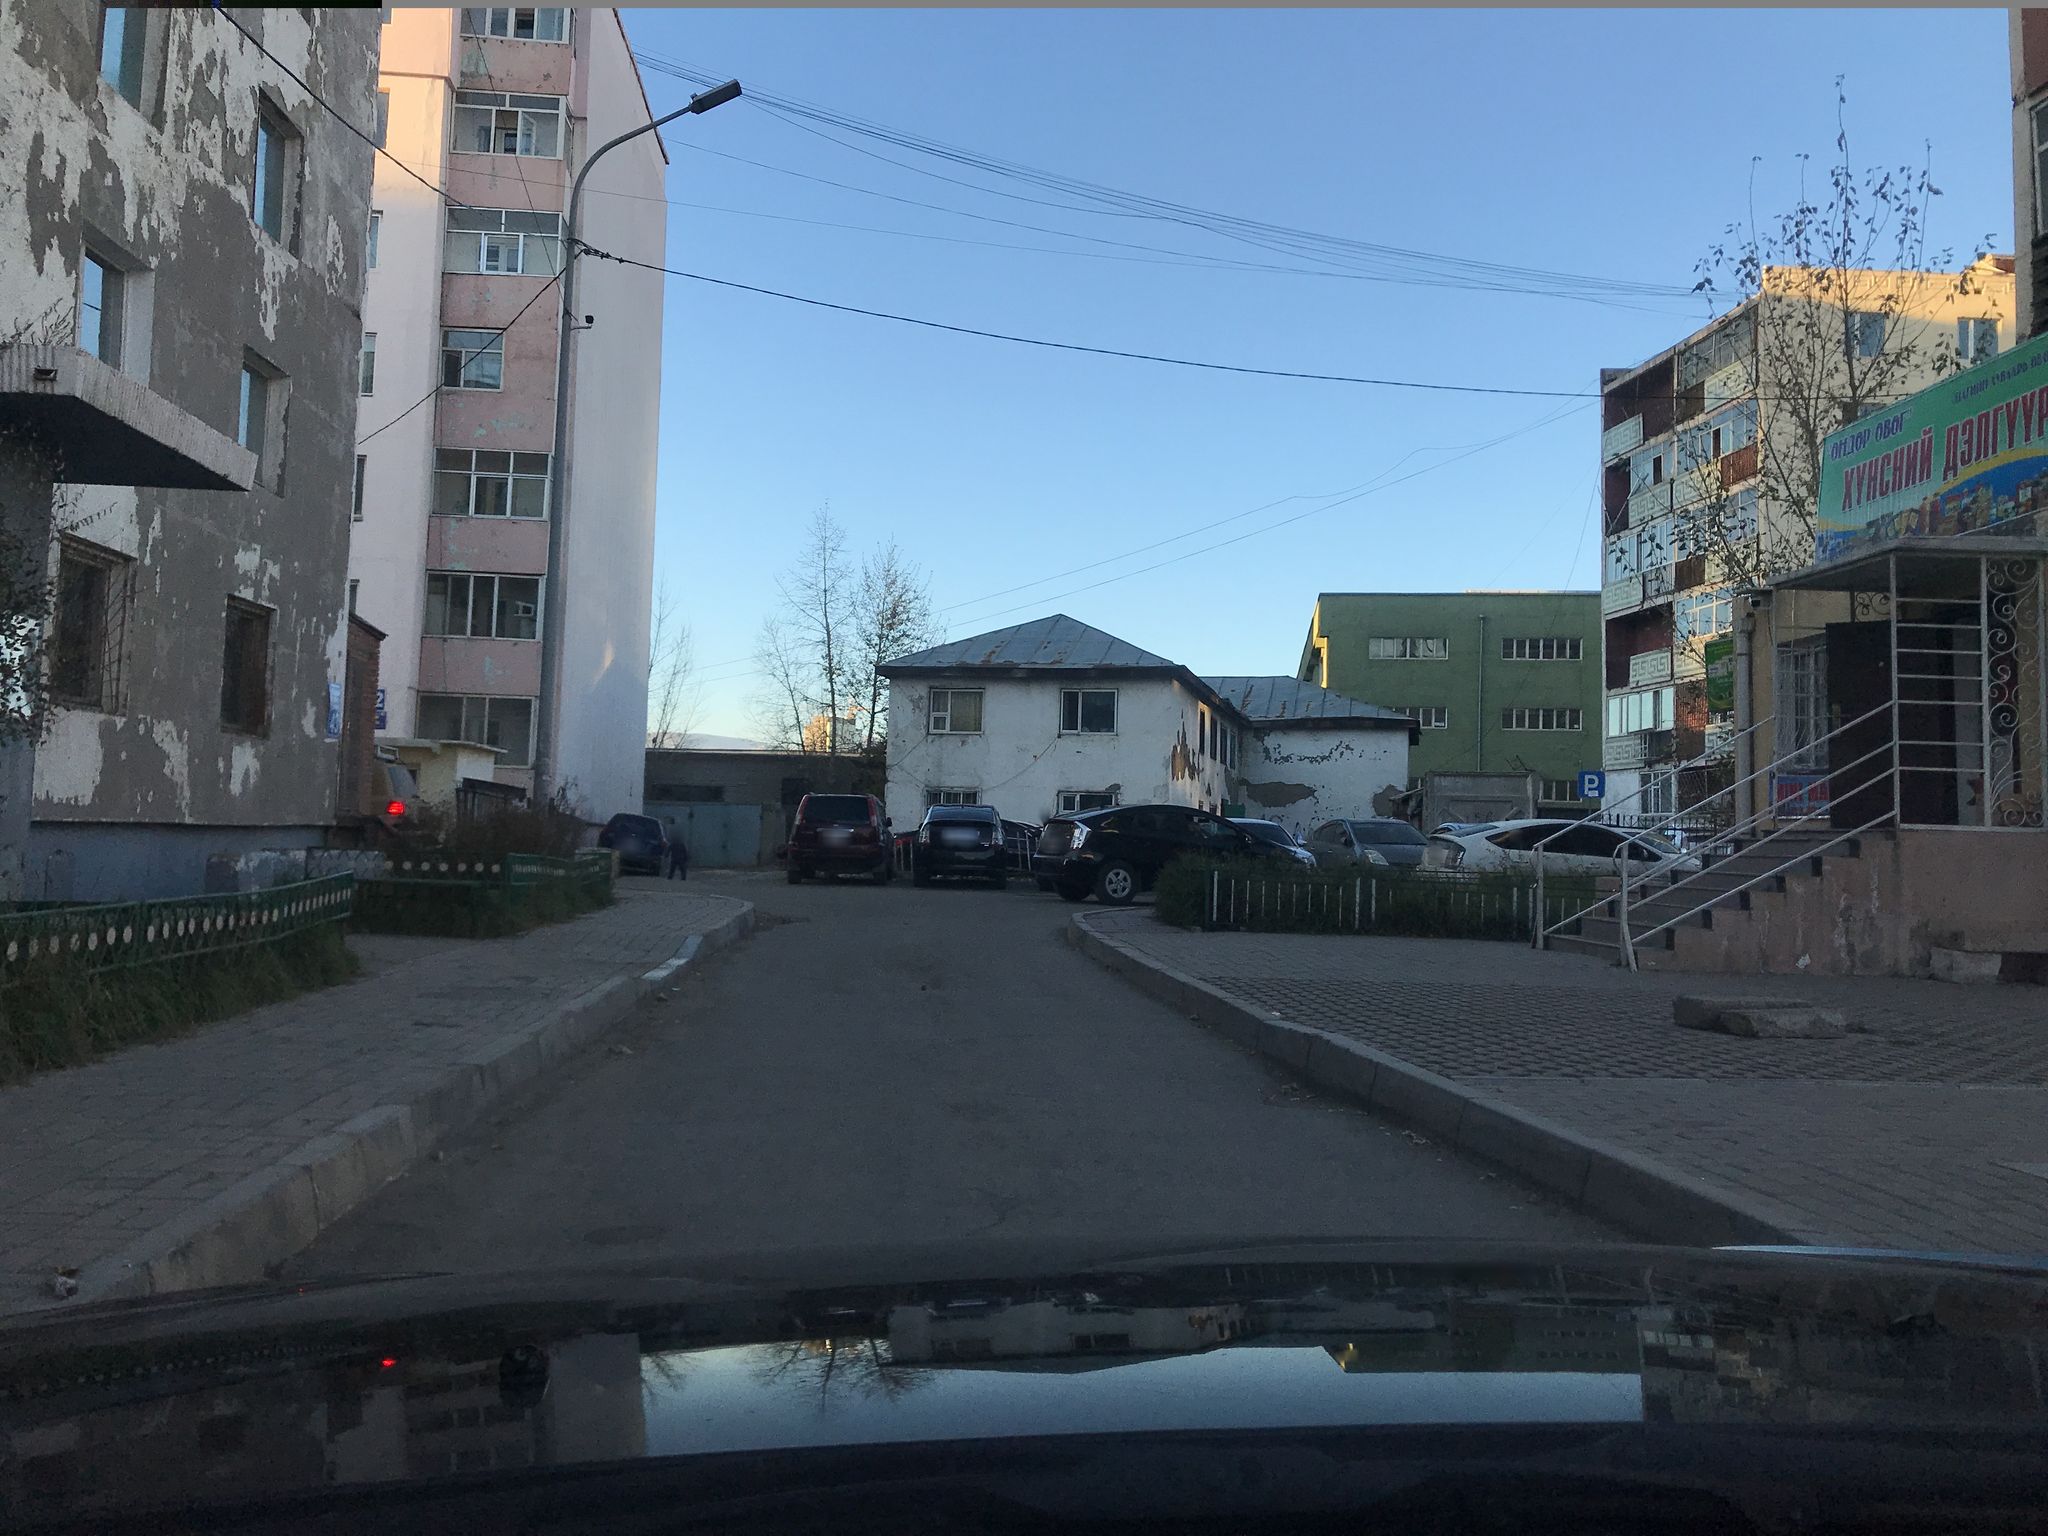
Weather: snowy
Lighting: day
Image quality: good
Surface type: driving surface
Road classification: residential
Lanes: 1
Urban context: urban centre
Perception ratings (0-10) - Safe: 1.17, Lively: 7.38, Beautiful: 0.8, Boring: 4.39, Depressing: 4.7, Wealthy: 1.29